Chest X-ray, PA view. Patient: 44 years old, sex M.
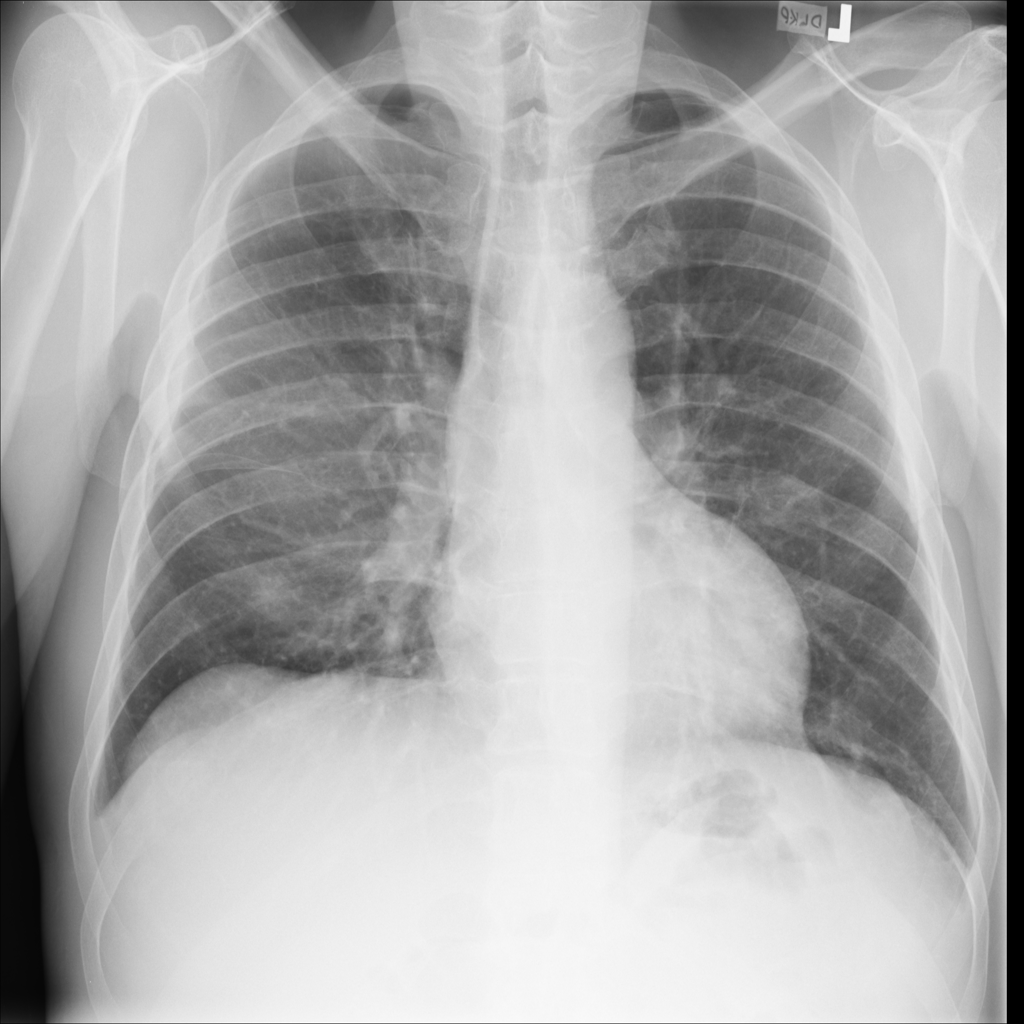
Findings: Pleural_Thickening